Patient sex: M
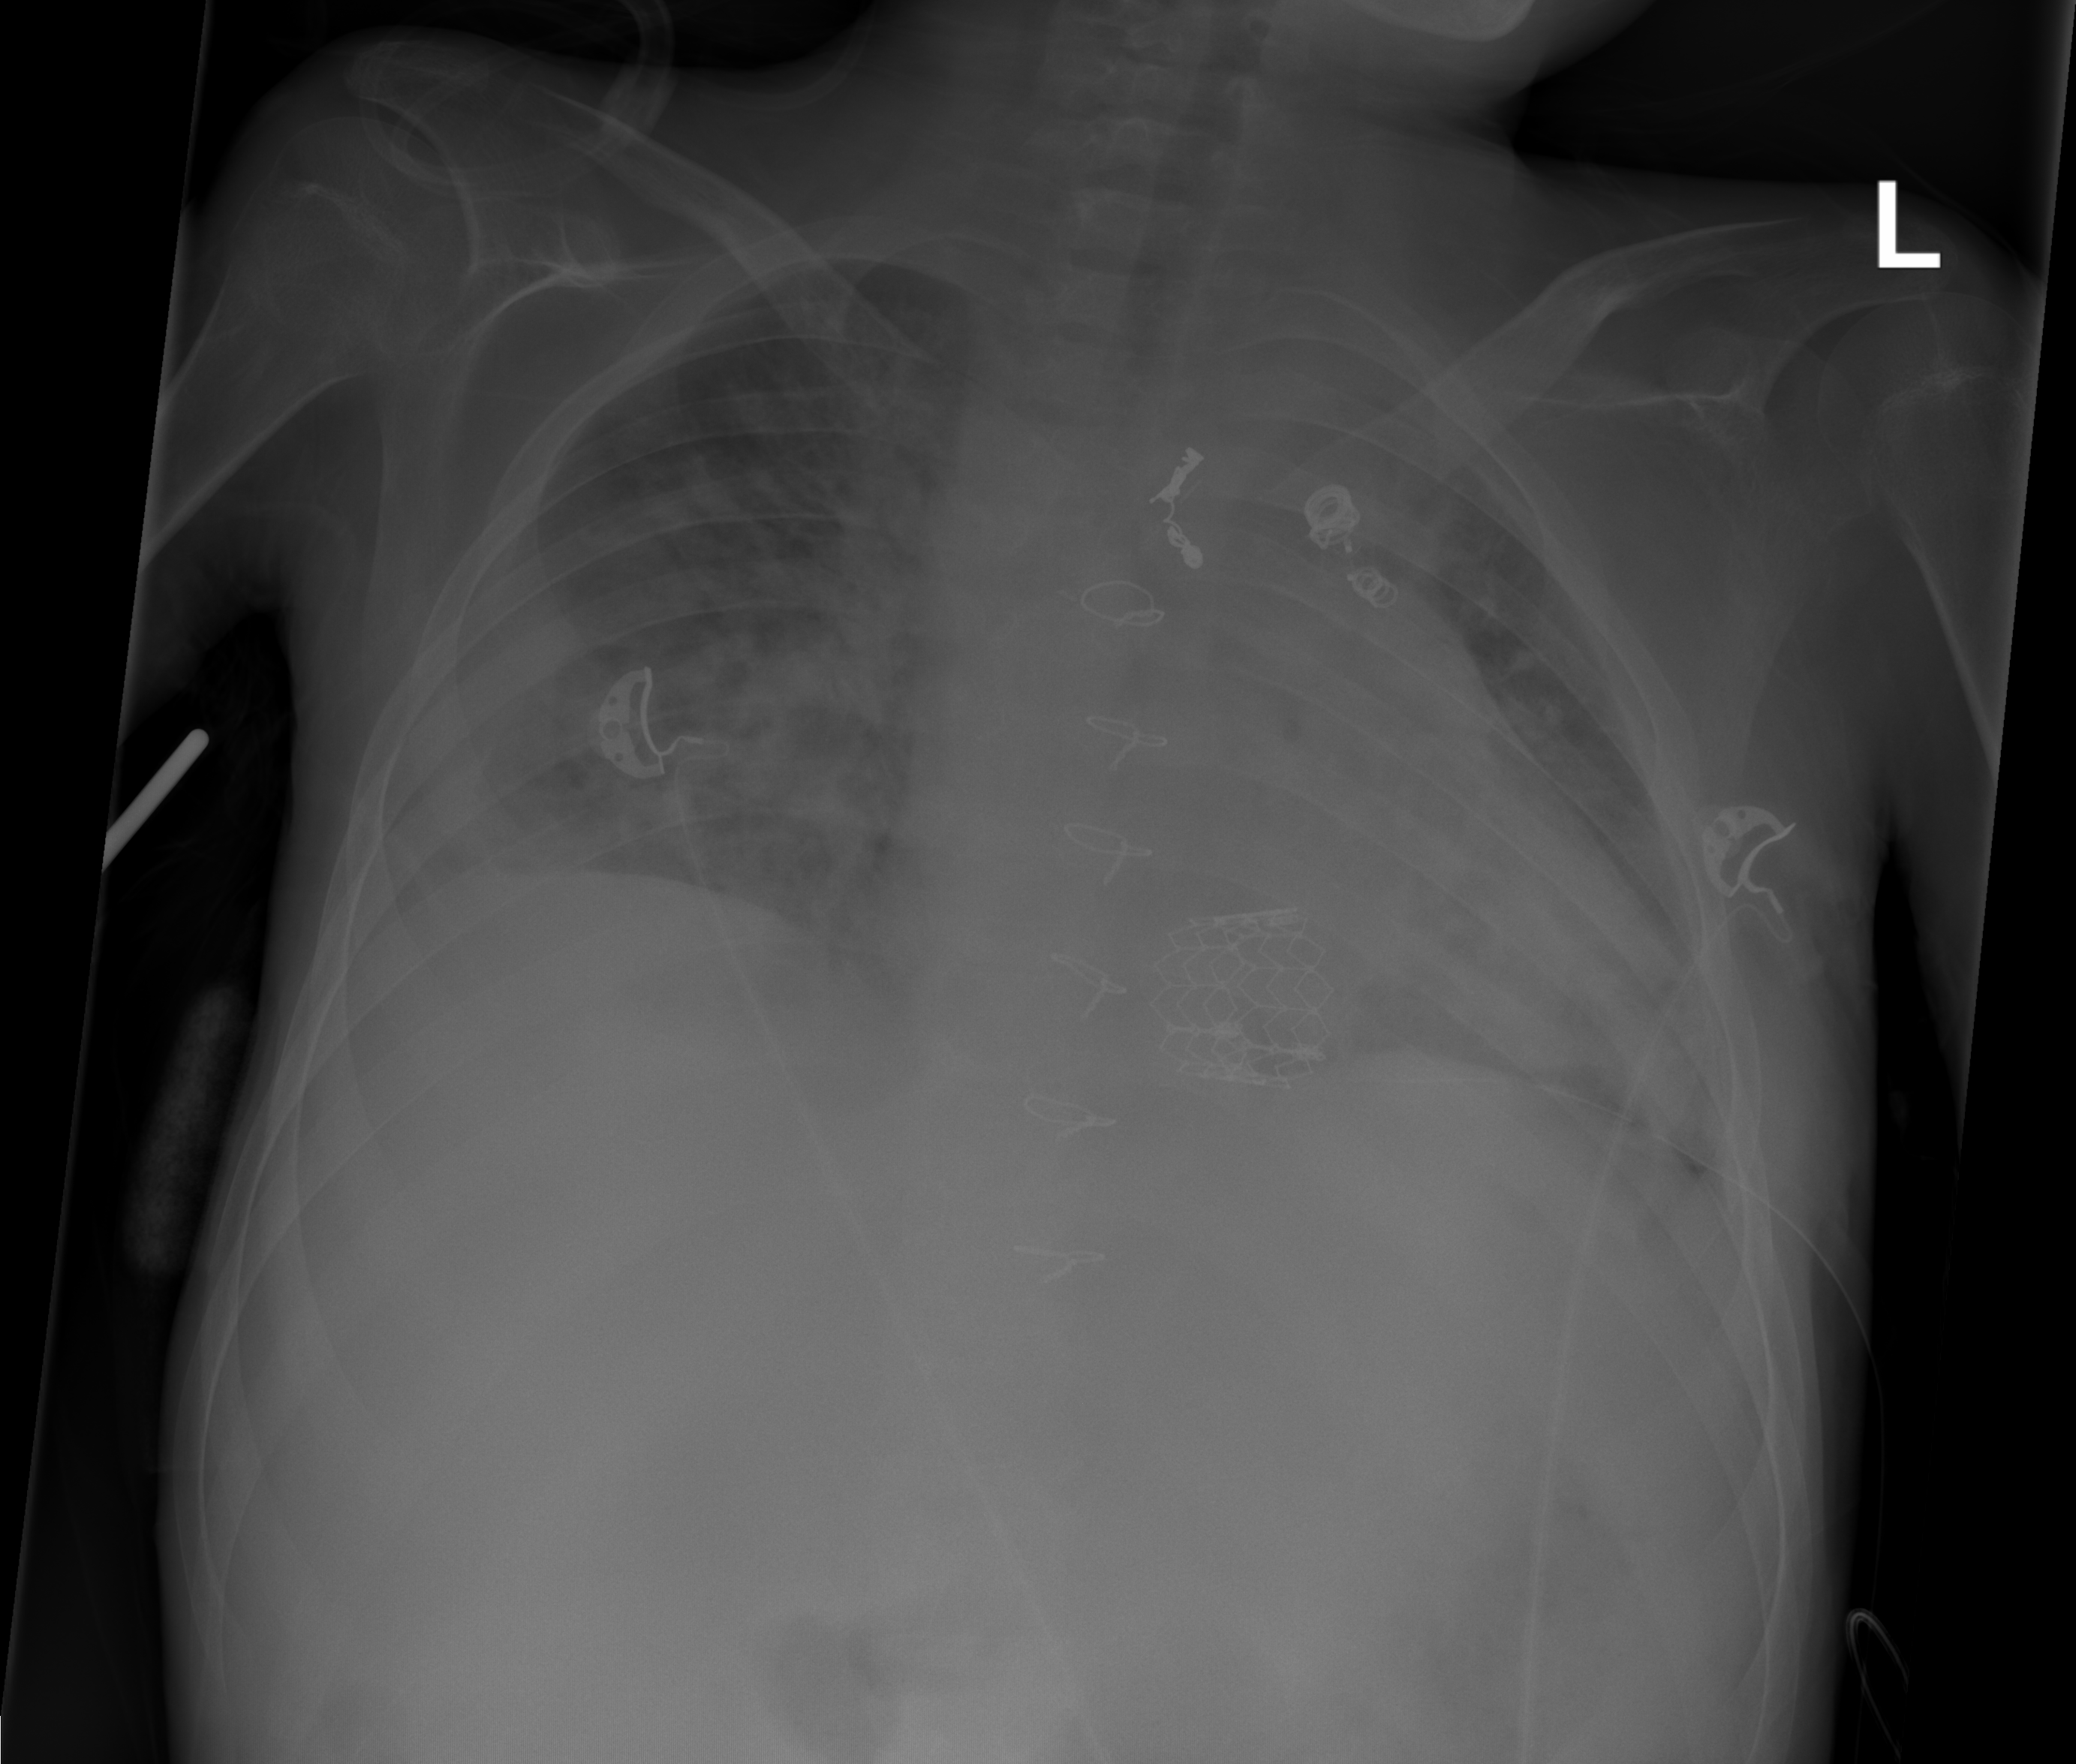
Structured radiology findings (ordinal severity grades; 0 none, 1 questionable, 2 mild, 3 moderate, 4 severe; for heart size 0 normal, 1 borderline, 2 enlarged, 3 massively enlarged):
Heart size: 2
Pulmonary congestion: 2
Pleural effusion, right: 2
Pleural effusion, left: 1
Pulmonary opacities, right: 3
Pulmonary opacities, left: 3
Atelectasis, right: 2
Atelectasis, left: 2